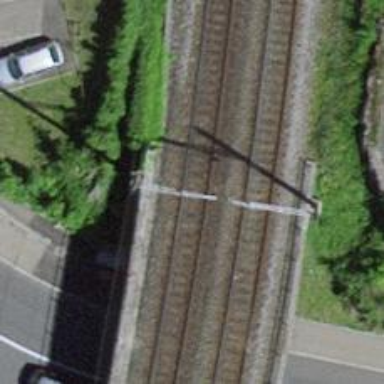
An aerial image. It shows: Bridge over electrified railway with contact lines.